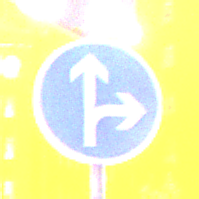
Verkehrszeichen: VorgeschriebeneFahrtrichtungGeradeausOderRechts
Umgebung: Outdoor, Urban
Tageszeit: Night
Wetter: PartlyCloudy
Licht: Natural
Jahreszeit: NotSpecified
Kontrast: HighContrast